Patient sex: M
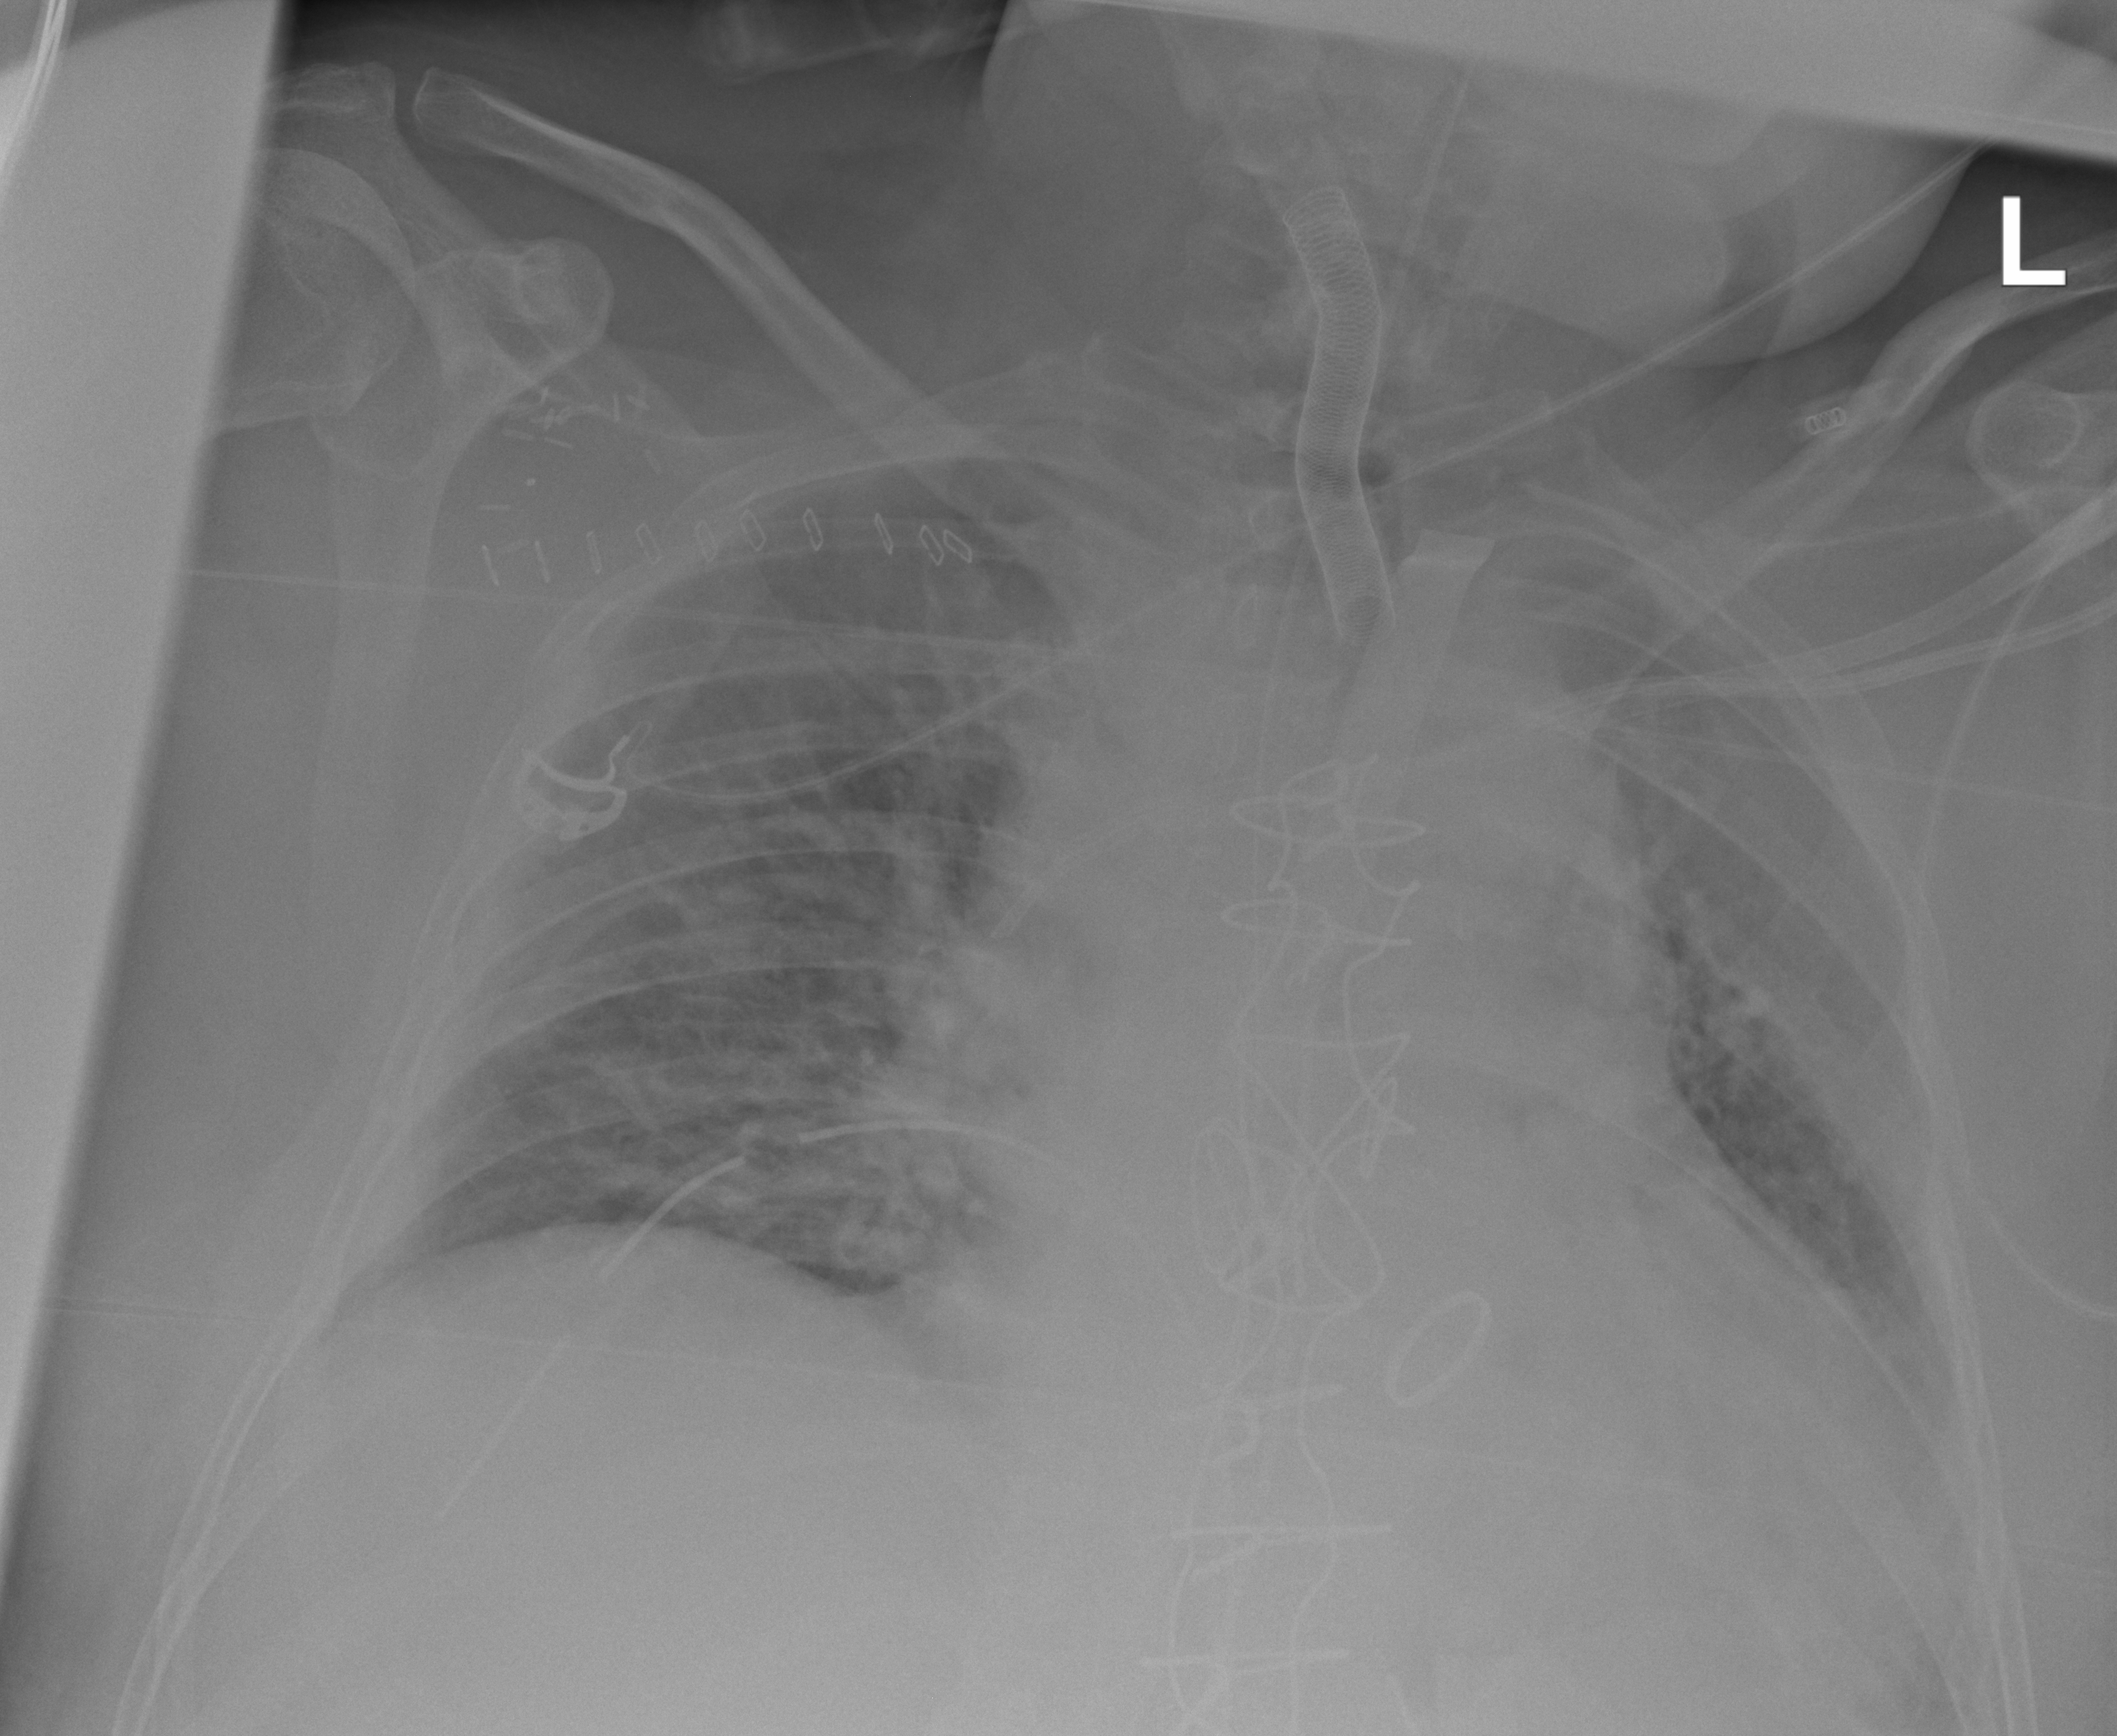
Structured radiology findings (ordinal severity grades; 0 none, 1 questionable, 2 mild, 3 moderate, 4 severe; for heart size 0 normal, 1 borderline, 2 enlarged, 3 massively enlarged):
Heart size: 2
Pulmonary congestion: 3
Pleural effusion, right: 2
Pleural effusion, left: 2
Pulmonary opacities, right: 3
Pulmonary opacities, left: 3
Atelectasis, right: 2
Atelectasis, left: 2